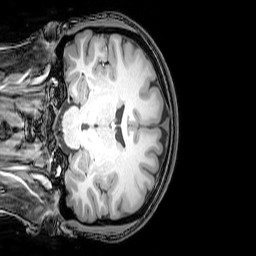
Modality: T1w
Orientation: coronal
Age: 26
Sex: female
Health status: healthy
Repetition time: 0.081 s
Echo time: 0.037 s